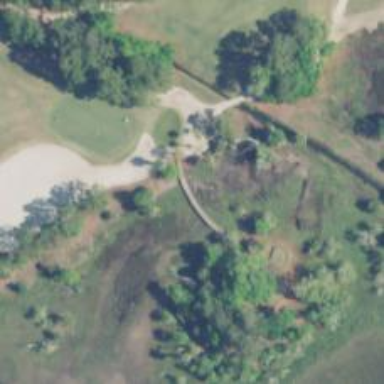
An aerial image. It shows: Path for both road and golf.